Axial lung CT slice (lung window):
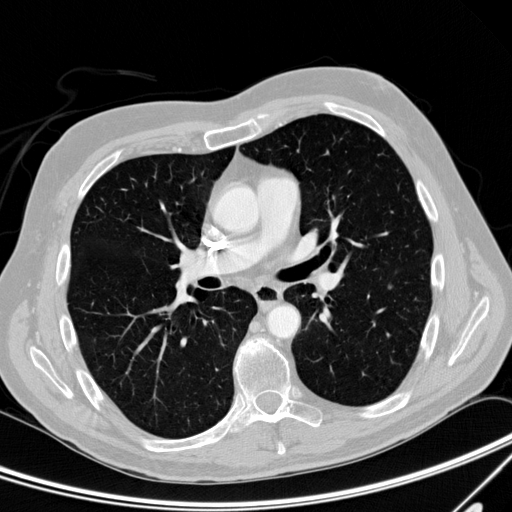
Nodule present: yes
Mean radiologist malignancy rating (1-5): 1.25